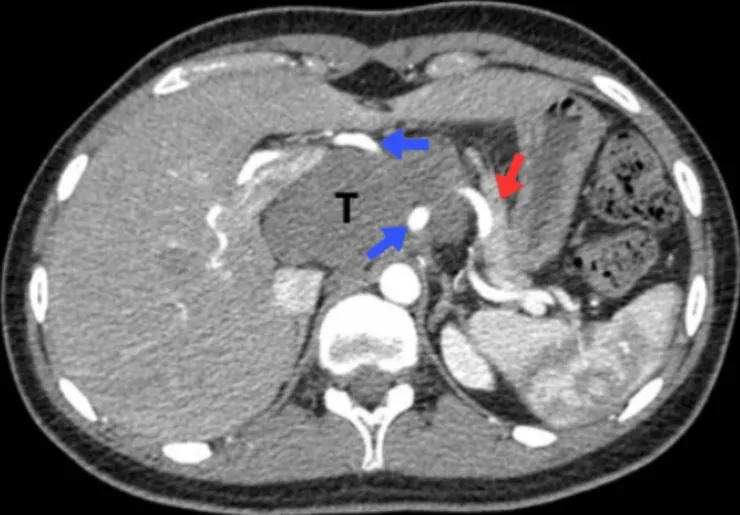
Contrasted abdominal computed axial tomography in the arterial phase. . A retroperitoneal tumor (T) is observed without contrast enhancement, with displacement of the body and tail of the pancreas (red arrow), which surrounds the celiac trunk and its branches (blue arrows).
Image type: radiology (ct)